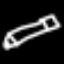
Label: pencil